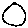
Label: circle